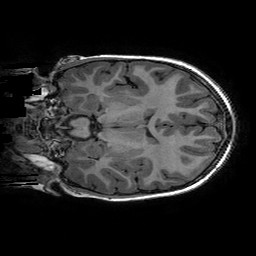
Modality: T1w
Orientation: coronal
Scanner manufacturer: ge
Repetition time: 0.008096 s
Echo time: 0.00318 s